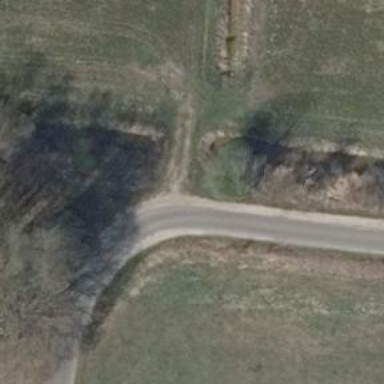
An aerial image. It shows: Track road with grade4 tracktype.